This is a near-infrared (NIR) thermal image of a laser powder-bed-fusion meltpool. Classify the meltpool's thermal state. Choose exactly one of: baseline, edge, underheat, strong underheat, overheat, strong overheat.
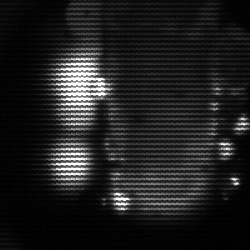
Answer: strong underheat